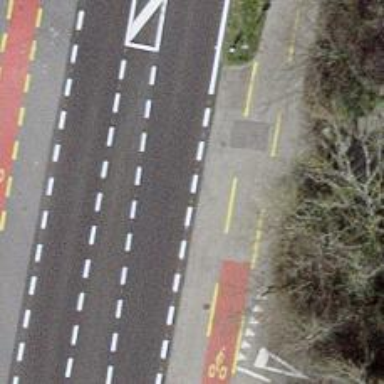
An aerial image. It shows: Cycleway.